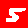
Digit: 5